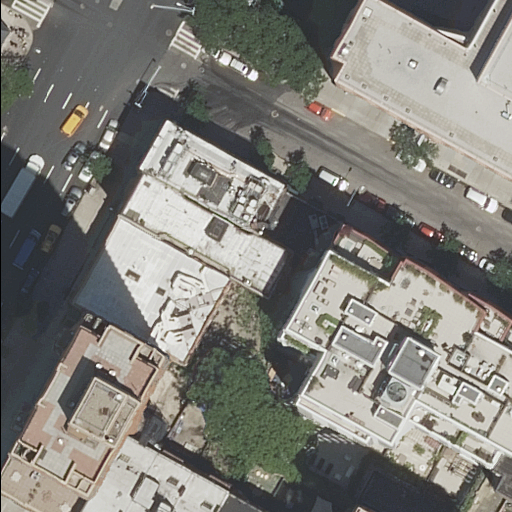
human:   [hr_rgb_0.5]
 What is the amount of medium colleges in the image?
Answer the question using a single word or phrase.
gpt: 0

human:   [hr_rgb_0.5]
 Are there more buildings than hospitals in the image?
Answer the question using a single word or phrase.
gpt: yes

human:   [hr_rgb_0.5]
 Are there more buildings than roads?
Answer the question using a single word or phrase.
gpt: yes

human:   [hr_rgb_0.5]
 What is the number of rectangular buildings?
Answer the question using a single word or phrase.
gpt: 8

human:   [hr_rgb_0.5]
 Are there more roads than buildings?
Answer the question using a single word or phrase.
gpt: no

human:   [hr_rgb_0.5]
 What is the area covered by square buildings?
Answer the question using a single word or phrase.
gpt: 0m2

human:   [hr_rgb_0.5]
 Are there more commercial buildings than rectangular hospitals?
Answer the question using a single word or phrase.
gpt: no

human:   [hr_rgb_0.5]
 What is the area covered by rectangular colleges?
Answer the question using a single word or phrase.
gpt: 0m2

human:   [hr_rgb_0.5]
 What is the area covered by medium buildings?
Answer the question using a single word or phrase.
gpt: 1545m2

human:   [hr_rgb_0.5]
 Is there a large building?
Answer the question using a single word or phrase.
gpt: yes

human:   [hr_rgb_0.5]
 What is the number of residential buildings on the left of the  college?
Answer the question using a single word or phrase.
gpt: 2

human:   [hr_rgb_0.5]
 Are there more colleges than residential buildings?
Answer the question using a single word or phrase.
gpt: no

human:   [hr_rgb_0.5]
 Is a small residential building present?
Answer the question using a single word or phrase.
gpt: yes

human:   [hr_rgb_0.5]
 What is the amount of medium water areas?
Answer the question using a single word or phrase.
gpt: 0

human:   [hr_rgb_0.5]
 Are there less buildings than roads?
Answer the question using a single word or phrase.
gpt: no

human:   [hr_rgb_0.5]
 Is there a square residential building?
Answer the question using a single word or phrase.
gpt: no

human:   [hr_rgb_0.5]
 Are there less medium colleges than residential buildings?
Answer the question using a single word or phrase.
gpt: yes

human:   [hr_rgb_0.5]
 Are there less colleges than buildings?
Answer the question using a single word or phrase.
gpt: yes

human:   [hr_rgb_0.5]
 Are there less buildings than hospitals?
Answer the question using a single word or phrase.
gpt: no

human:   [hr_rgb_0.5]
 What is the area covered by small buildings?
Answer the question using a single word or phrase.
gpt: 14m2

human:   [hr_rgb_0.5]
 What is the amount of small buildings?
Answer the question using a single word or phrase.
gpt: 1

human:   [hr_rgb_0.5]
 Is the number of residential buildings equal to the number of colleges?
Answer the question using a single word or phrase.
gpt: no

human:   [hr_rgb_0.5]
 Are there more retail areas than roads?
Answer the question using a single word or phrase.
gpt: no

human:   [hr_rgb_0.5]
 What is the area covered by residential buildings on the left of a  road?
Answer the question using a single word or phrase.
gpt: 927m2

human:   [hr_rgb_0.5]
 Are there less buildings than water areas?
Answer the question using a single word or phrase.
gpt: no

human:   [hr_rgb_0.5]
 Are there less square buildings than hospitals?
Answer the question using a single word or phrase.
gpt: yes

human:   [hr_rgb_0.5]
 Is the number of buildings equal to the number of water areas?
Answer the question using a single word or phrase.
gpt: no

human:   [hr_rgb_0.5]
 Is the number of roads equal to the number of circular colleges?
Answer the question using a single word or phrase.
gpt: no

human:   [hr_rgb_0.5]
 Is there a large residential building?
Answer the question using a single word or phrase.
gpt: yes

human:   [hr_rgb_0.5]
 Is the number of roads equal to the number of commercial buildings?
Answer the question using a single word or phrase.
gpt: no

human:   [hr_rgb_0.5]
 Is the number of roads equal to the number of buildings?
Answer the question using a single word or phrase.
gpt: no

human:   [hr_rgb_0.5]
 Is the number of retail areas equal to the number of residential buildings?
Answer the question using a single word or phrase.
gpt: no

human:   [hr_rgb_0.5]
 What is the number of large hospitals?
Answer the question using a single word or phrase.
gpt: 1

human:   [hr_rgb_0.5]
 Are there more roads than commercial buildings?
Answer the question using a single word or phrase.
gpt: yes

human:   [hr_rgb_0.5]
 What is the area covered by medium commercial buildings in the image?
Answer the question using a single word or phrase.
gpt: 0m2

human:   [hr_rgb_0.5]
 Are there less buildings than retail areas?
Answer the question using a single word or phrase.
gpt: no